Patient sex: M
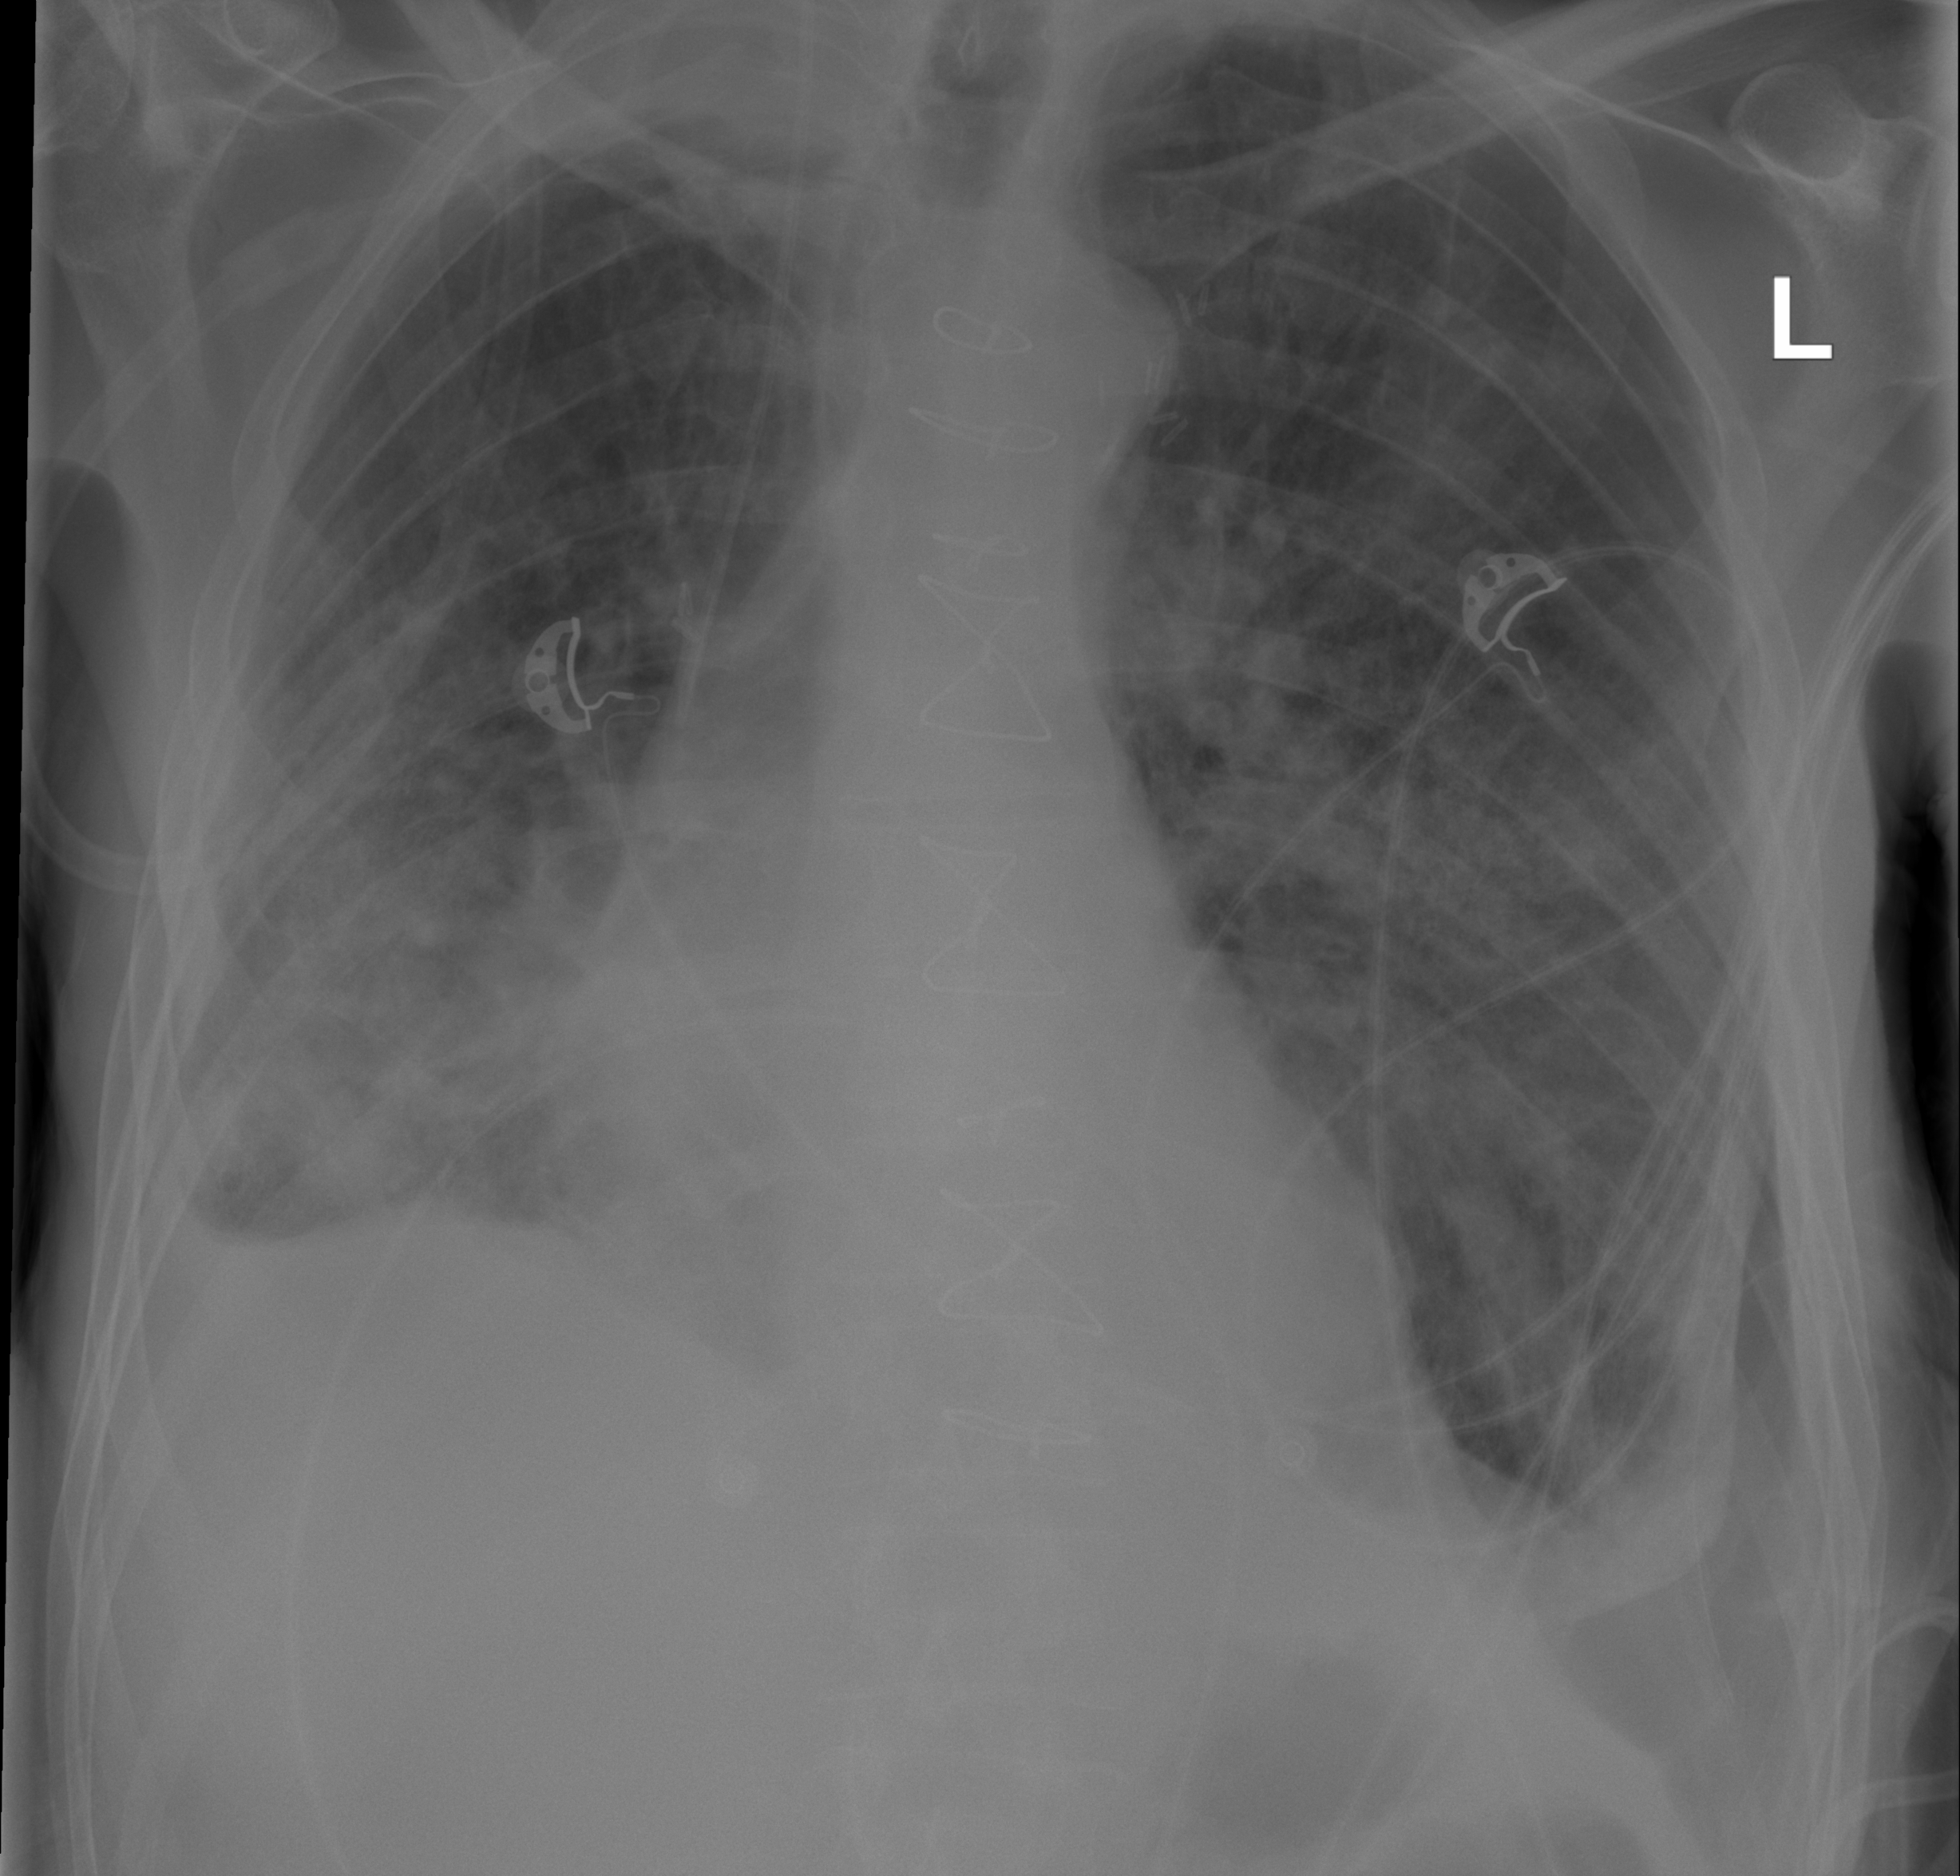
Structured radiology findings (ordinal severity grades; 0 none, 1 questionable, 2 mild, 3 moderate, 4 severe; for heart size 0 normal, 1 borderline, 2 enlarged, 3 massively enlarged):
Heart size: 0
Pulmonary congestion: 3
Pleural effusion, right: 2
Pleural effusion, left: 3
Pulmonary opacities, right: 3
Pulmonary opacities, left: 3
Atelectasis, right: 3
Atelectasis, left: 2